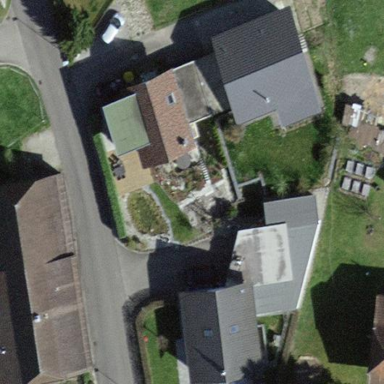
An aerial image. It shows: Residential building.